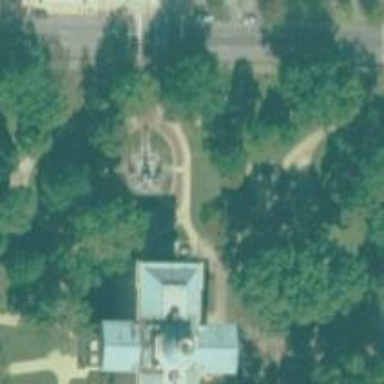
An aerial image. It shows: Historic monument.